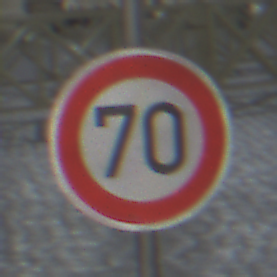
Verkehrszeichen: Geschwindigkeit70
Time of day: Night
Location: Outdoor (Urban)
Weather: PartlyCloudy
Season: NotSpecified
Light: Artificial